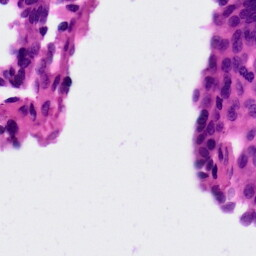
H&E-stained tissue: Ovarian